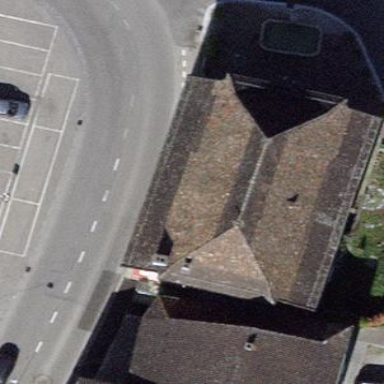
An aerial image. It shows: Restaurant building.